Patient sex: M
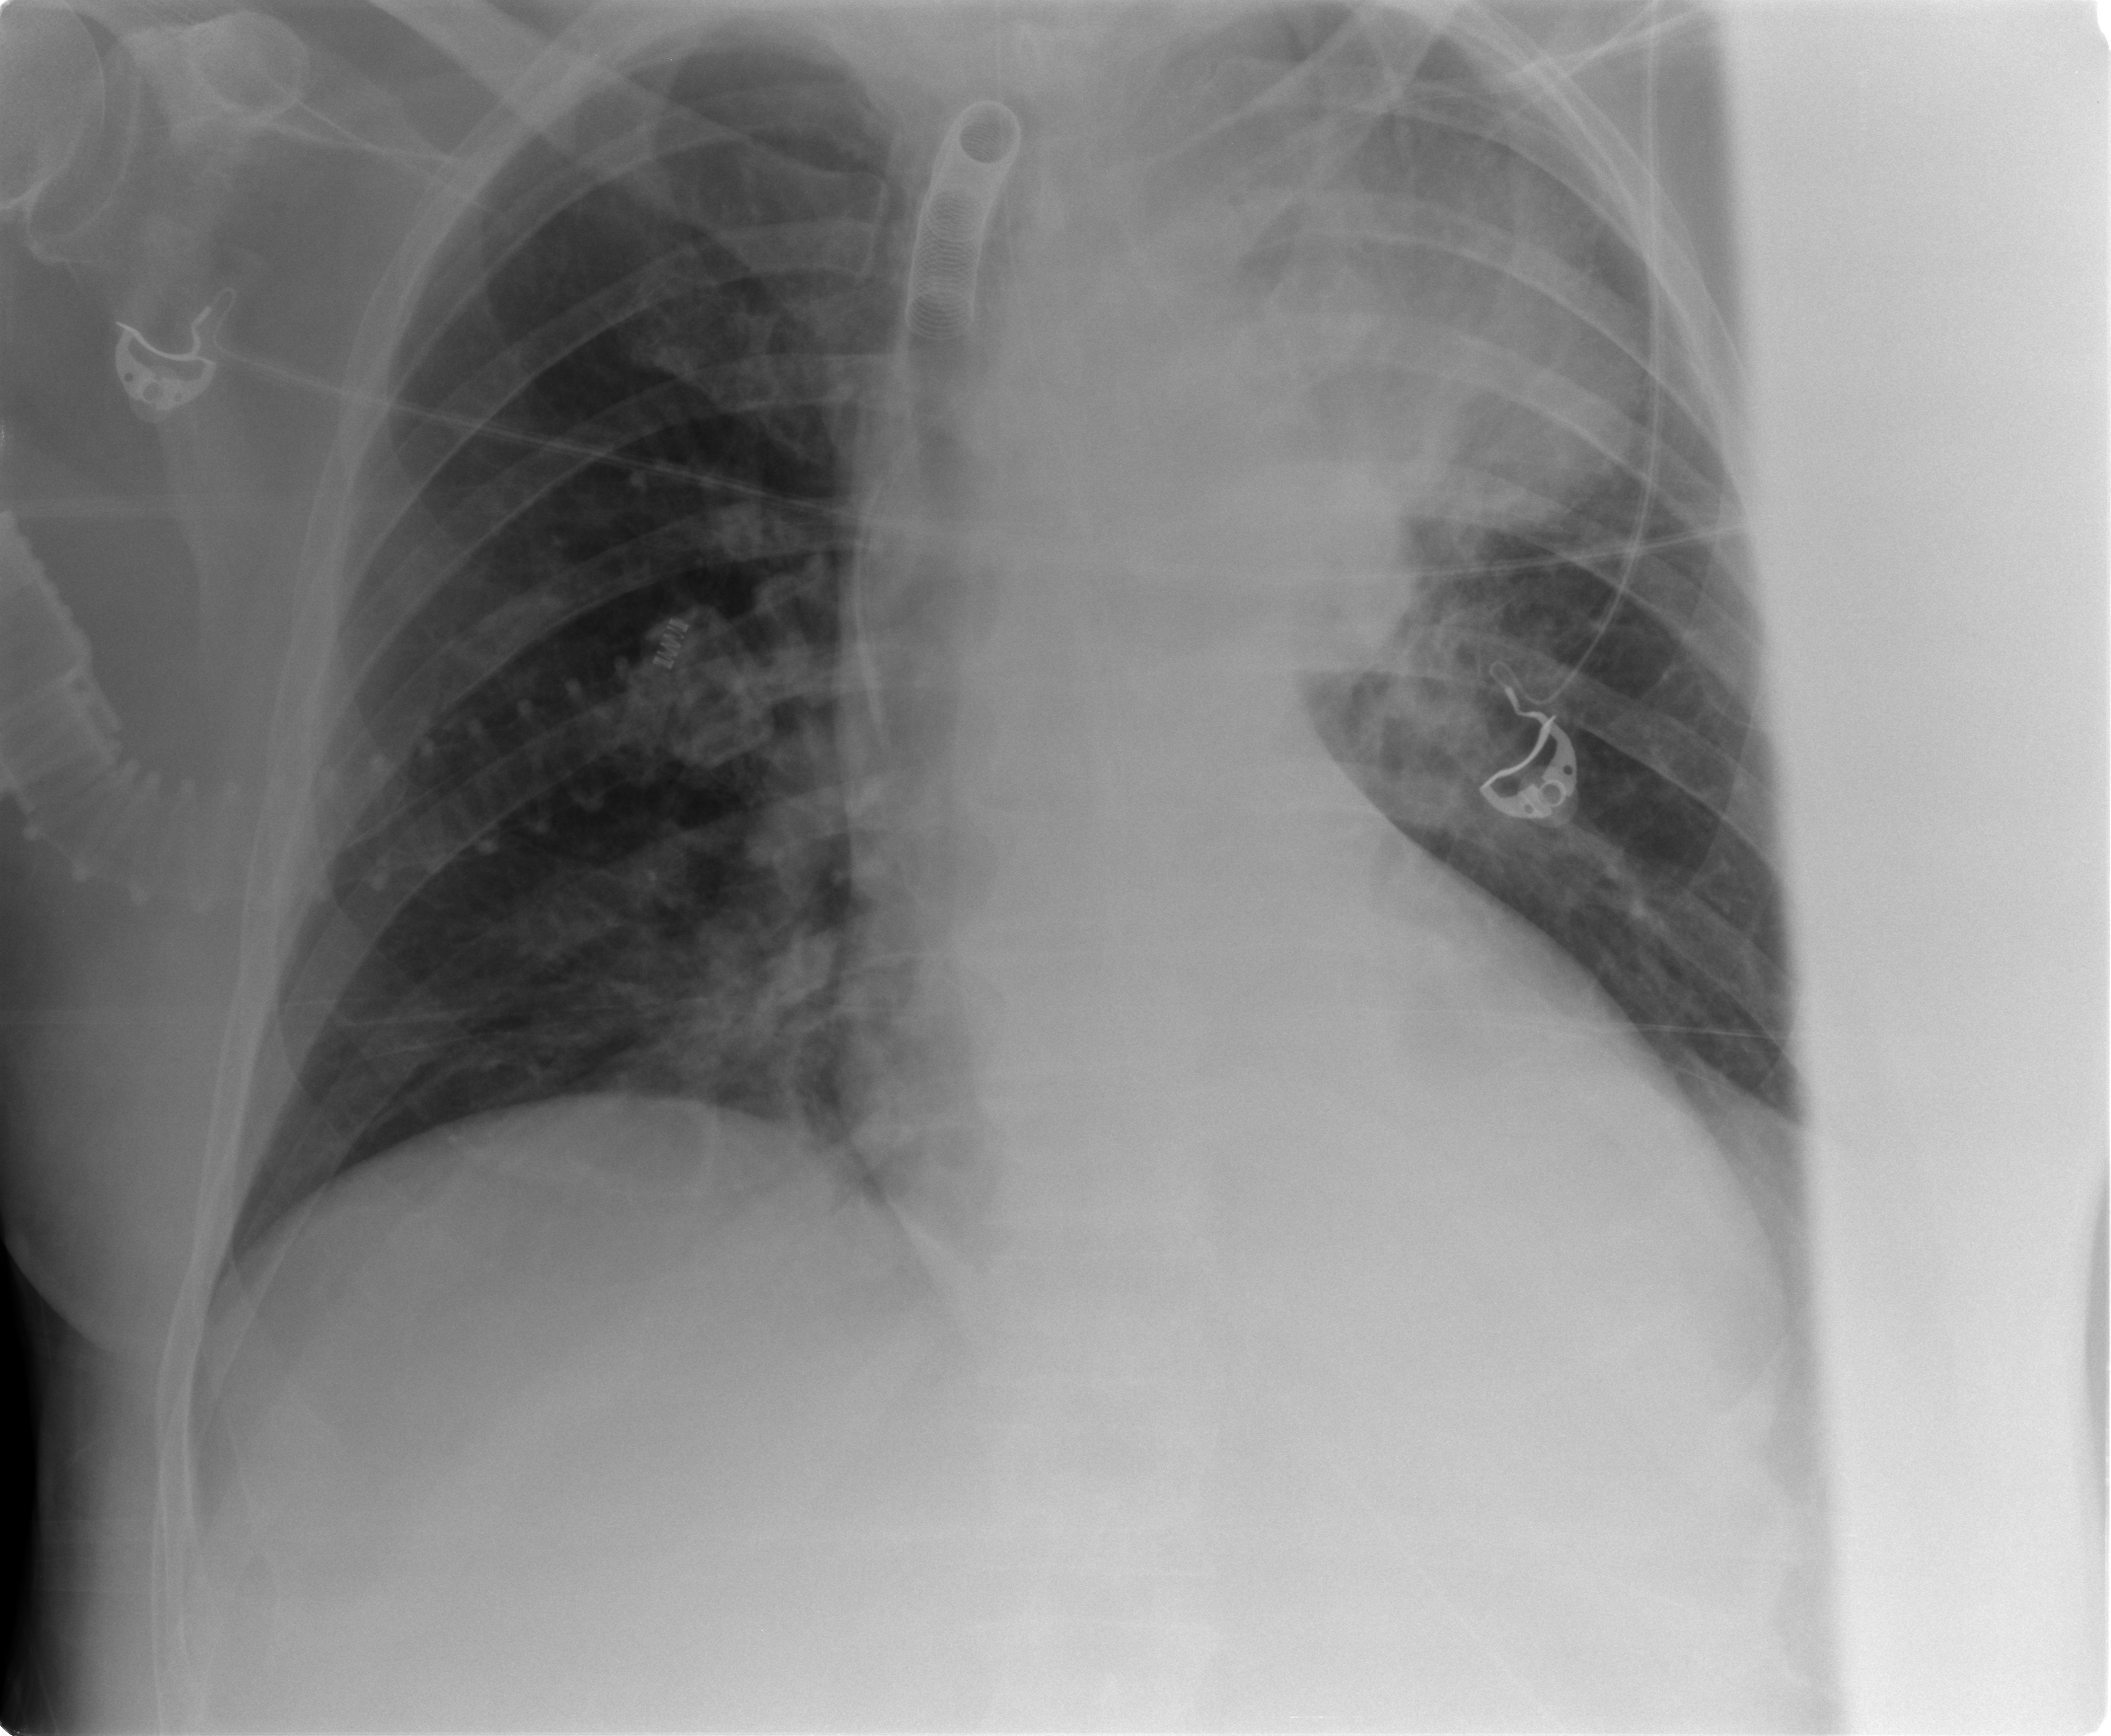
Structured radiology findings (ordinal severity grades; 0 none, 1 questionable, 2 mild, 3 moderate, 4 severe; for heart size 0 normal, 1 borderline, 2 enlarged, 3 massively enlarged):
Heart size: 0
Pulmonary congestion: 0
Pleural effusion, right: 0
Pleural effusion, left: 0
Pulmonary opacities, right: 0
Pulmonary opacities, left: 0
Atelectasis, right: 0
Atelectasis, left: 3